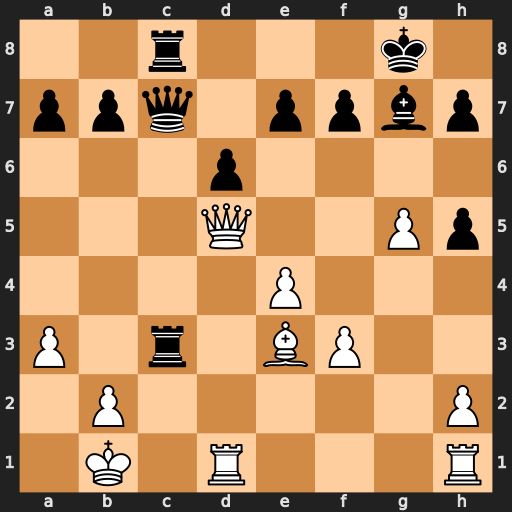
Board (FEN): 2r3k1/ppq1ppbp/3p4/3Q2Pp/4P3/P1r1BP2/1P5P/1K1R3R
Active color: w
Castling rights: -
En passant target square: -
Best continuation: bxc3 Qxc3 Bd4 Qc2+ Ka1 Bxd4+ Qxd4 Rc3 Qb4